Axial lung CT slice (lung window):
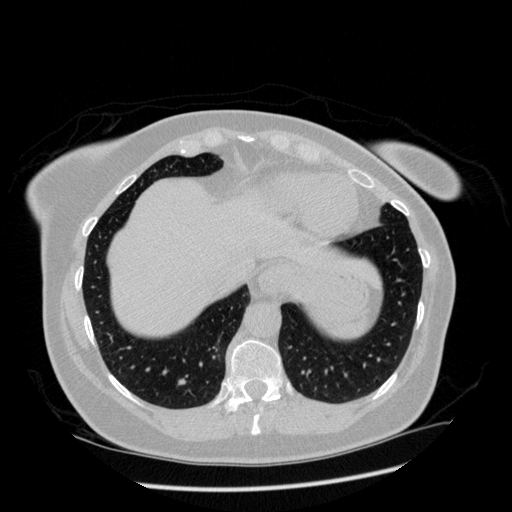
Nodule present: no